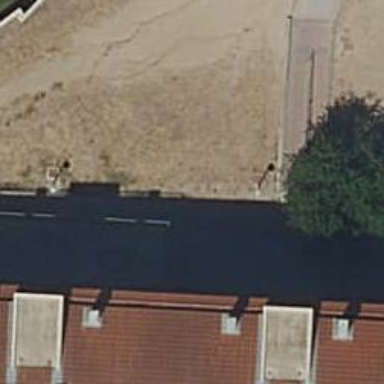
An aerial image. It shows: Pedestrian road with paving stones.